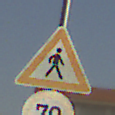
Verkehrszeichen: FussgaengerLinks
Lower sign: Geschwindigkeit70
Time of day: MorningAfternoon
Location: Outdoor (Suburban)
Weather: Clear
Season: NotSpecified
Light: Natural